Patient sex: M
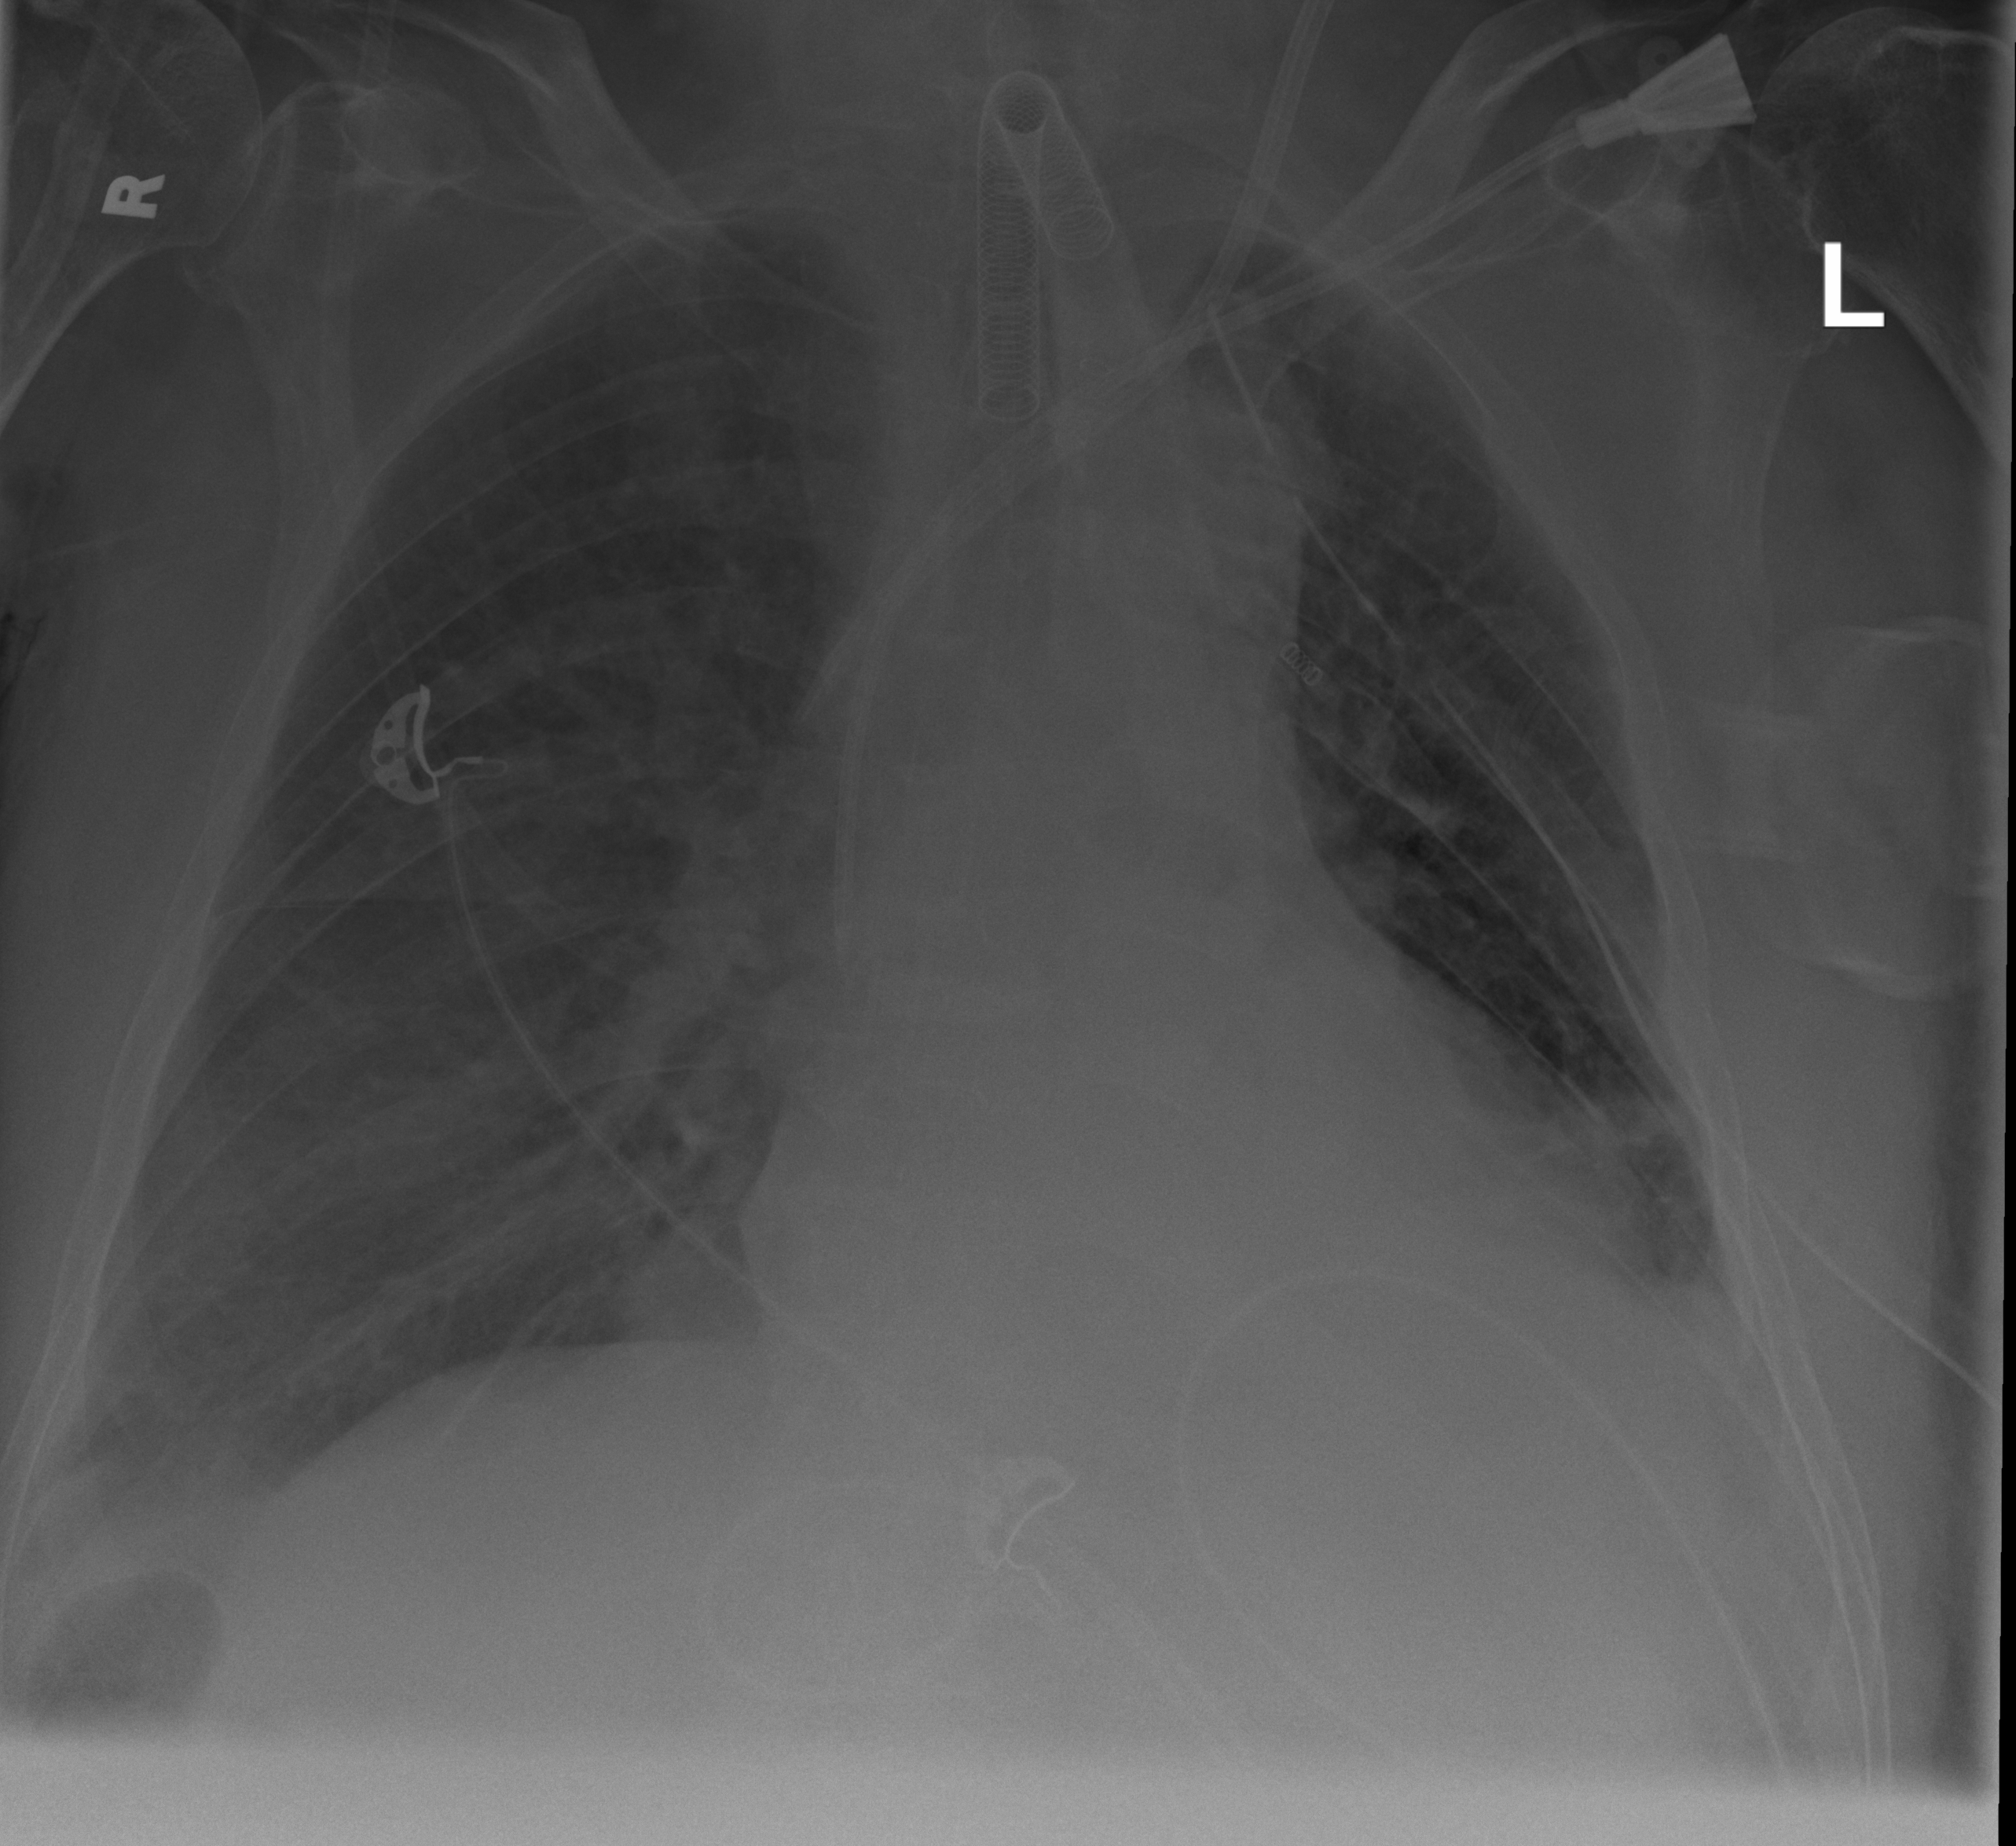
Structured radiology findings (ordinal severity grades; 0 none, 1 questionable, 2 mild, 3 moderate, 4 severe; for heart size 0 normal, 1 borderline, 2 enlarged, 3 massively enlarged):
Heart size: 2
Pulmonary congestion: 2
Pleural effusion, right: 2
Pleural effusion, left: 2
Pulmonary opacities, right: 1
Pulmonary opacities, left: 1
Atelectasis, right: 2
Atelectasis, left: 2